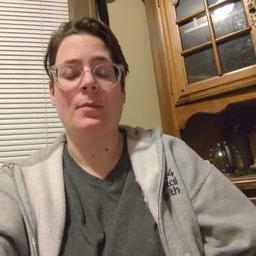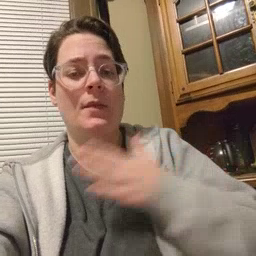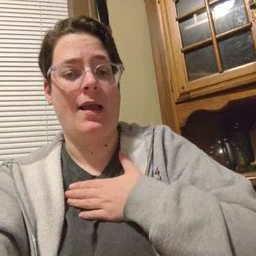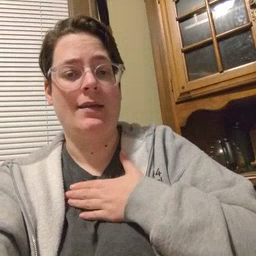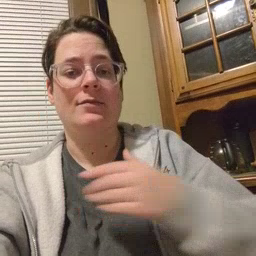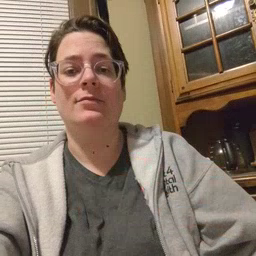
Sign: minemy